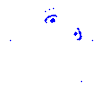
Particle: electron